Question: I am setting up a maven web app project in eclipse, maven likes to put the webapp resources in 'src/main/webapp' which is a pain to navigate to because I have to click three times to get to webapp contents.
- - -

In a typical WTP eclipse project there is only WebContent and is a top level folder so only one click is needed to get into it.
Is there an eclipse or m2e trick to make the webapp show up as a top level element under the project.
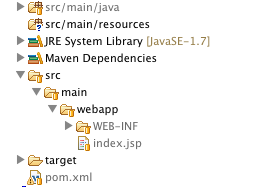
Answer: Right click the webapp folder and select 'Build Path -> Use as Source Folder'. The folder will be presented on top (in a hierarchical package presentation). It should have no side effects to the final war.